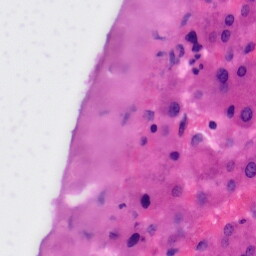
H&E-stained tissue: Liver